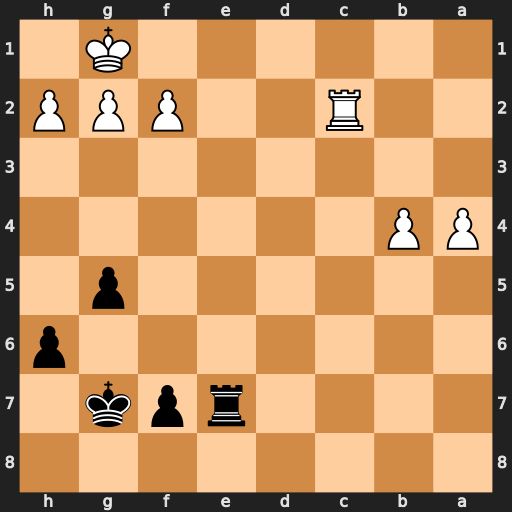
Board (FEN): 8/4rpk1/7p/6p1/PP6/8/2R2PPP/6K1
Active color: b
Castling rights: -
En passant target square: -
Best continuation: Re1#